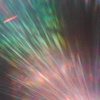
Label: sunburn